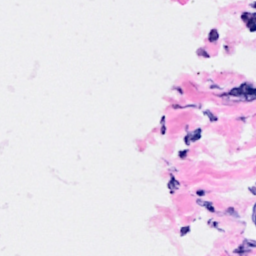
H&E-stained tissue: Breast